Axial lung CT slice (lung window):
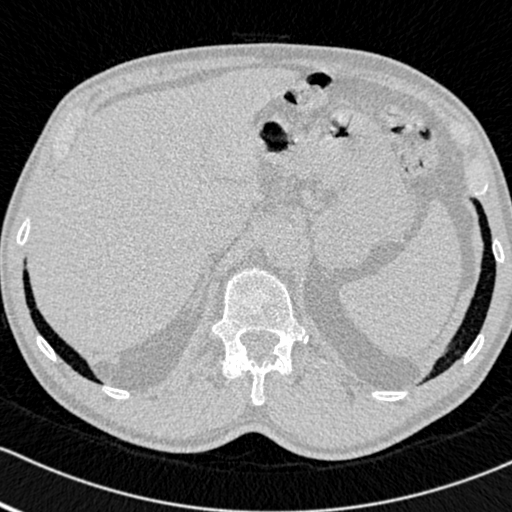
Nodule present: no